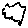
Label: cloud